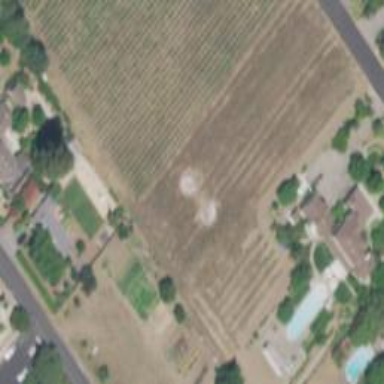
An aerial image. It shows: Vineyard with grape crops.